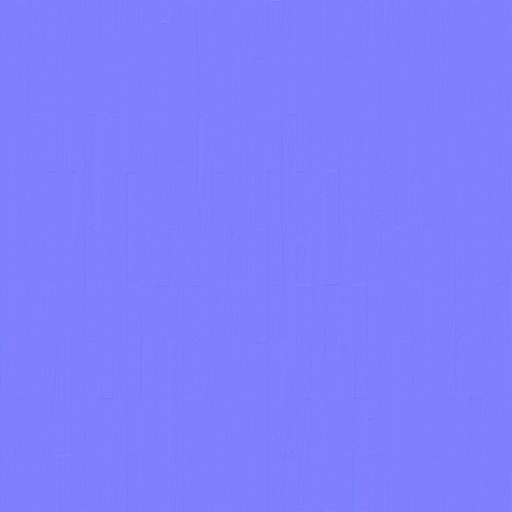
clean floor flooring parquet reflective smooth wood wooden